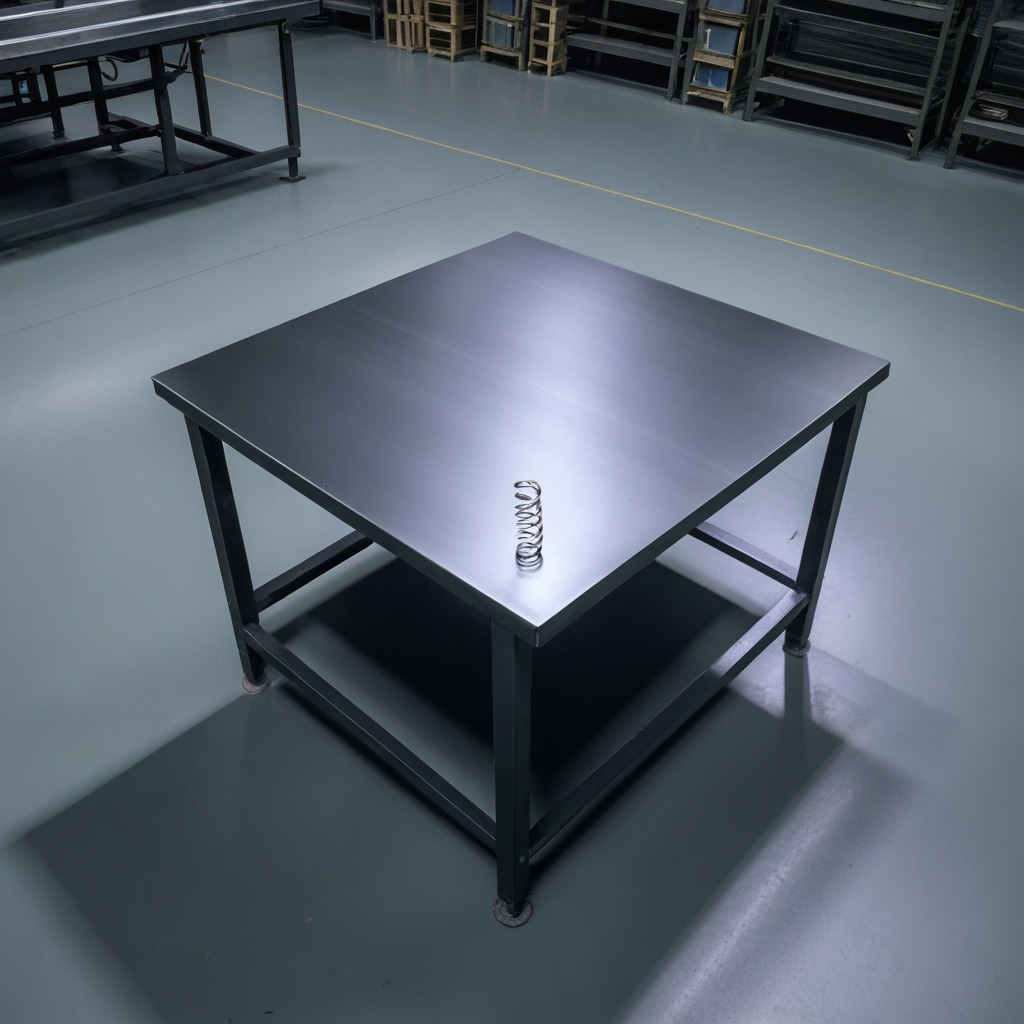
A coiled metal spring is lying on the tabletop.